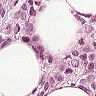
Metastatic tissue present: yes